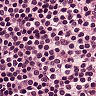
Metastatic tissue present: no